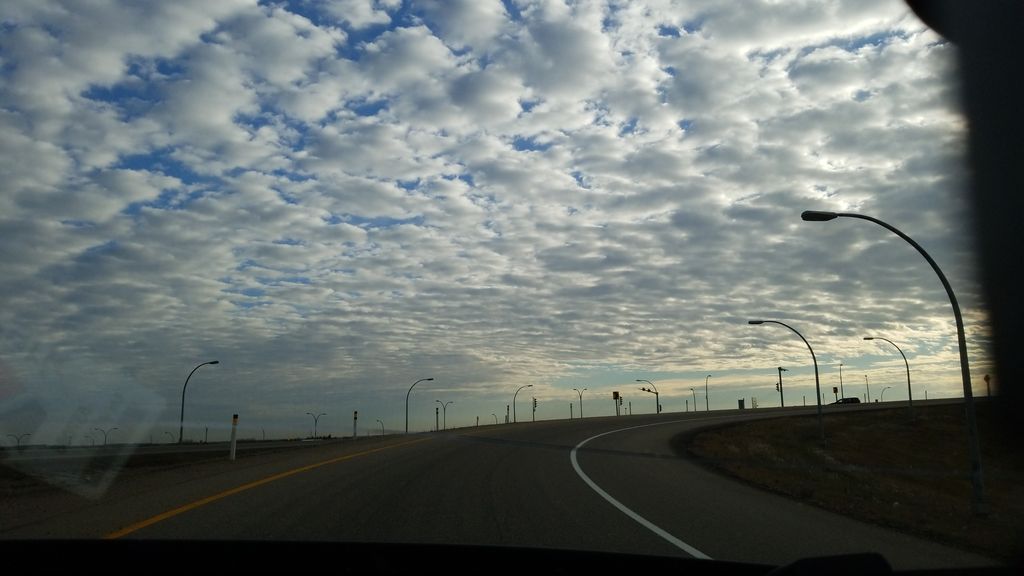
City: edmonton